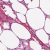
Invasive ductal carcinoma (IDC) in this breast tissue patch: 0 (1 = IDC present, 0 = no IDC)